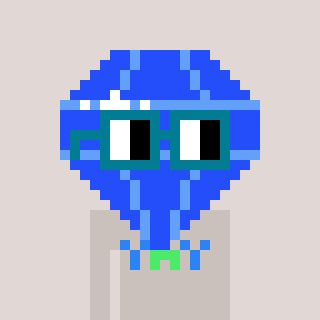
a pixel art character with square dark green glasses, a blue diamond-shaped head and a foggrey-colored body on a warm background